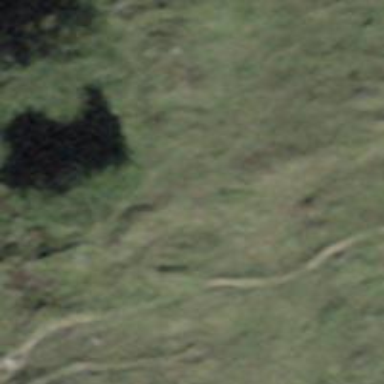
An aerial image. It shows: Path with excellent trail visibility.